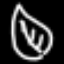
Label: leaf